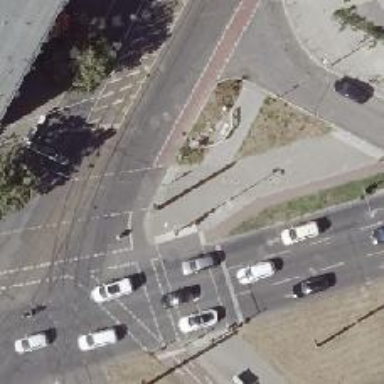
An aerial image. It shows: Asphalt cycleway with separate sidewalk. There is crossing with traffic signals along the cycleway.